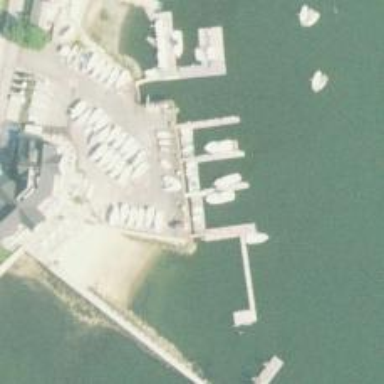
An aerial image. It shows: Man-made pier.